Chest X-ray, PA view. Patient: 60 years old, sex M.
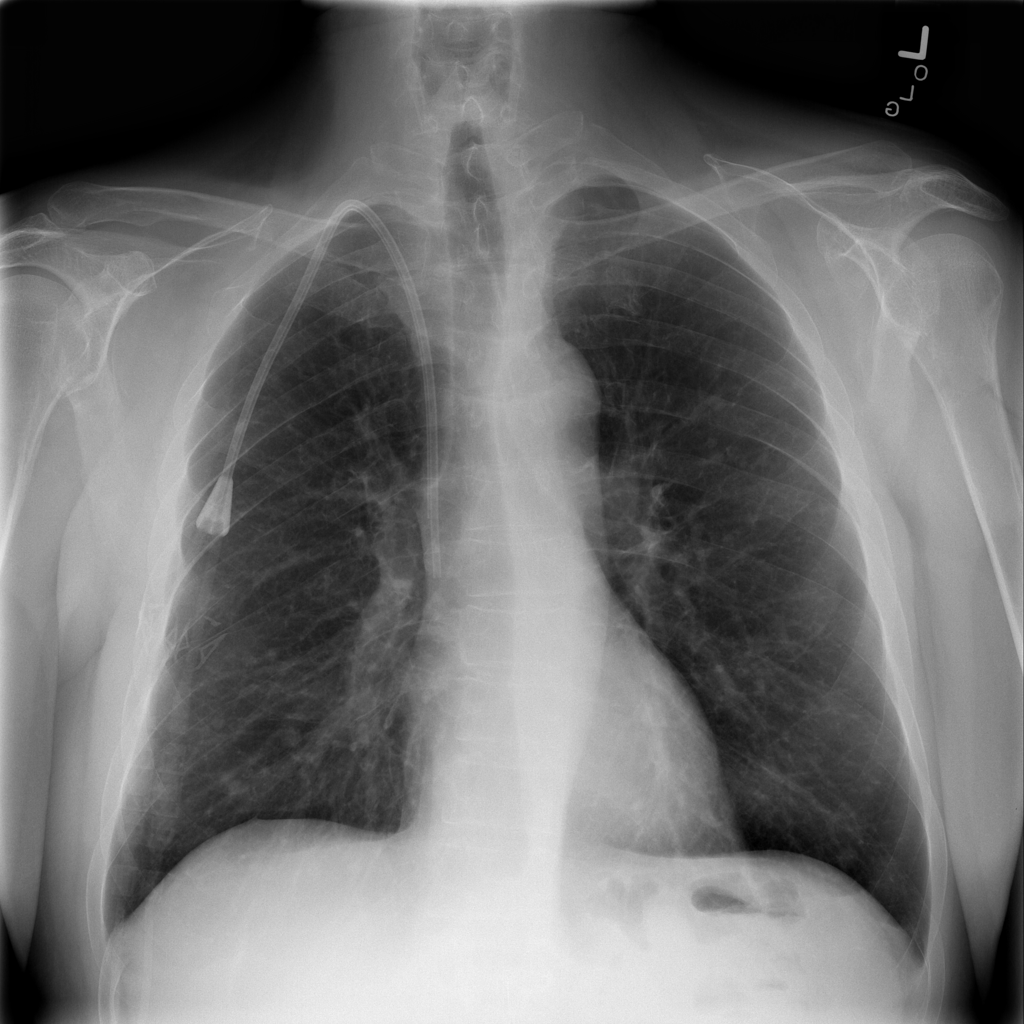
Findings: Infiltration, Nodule